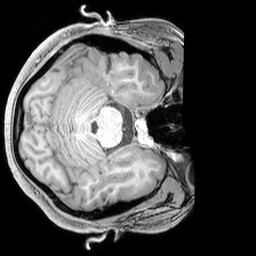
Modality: T1w
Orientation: axial
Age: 20
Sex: female
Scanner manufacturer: siemens
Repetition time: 2.3 s
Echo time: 0.00226 s